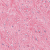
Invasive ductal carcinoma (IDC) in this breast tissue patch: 0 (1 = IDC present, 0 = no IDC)